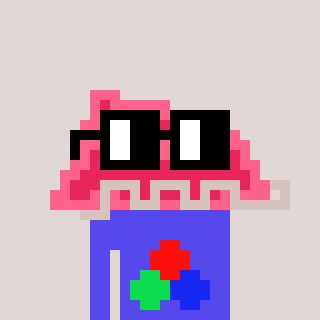
a pixel art character with square black glasses, a retainer-shaped head and a computerblue-colored body on a warm background